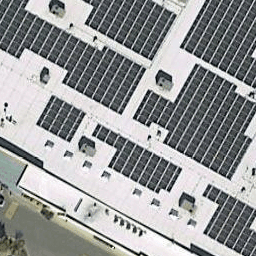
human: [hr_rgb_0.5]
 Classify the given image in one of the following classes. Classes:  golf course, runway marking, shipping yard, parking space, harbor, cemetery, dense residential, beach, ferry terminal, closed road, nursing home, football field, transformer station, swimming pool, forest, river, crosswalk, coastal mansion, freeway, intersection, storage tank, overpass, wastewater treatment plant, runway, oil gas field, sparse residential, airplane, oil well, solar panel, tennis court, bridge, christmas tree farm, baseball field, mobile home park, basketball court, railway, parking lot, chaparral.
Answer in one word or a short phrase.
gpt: solar panel